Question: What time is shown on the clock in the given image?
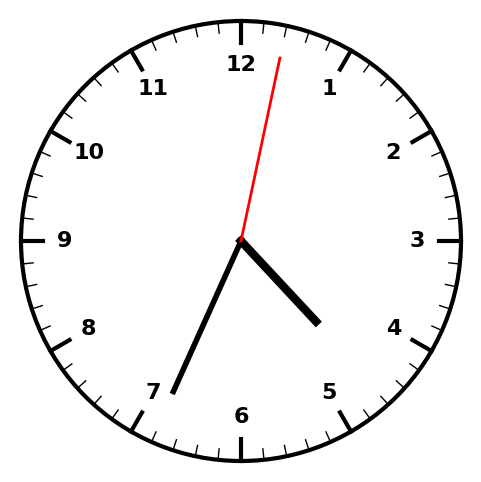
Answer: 04:34:02